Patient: sex F, age 59
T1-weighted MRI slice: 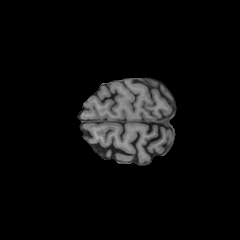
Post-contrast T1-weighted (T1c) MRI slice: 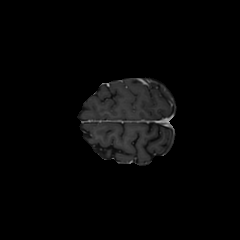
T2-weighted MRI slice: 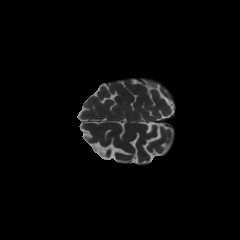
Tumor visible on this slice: no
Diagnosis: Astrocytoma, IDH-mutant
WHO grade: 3